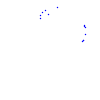
Particle: kaon